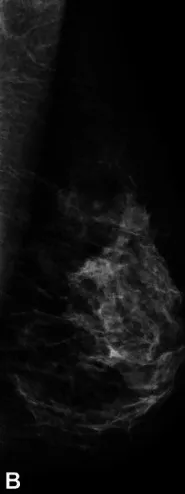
Mammography in craniocaudal.
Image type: radiology (x_ray)